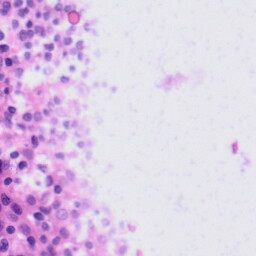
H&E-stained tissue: Tonsil